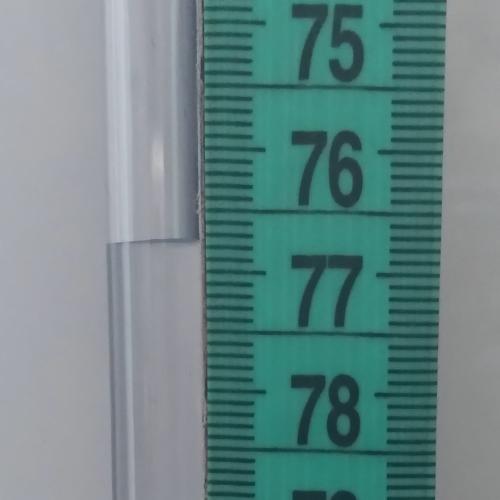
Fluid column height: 76.8 cm